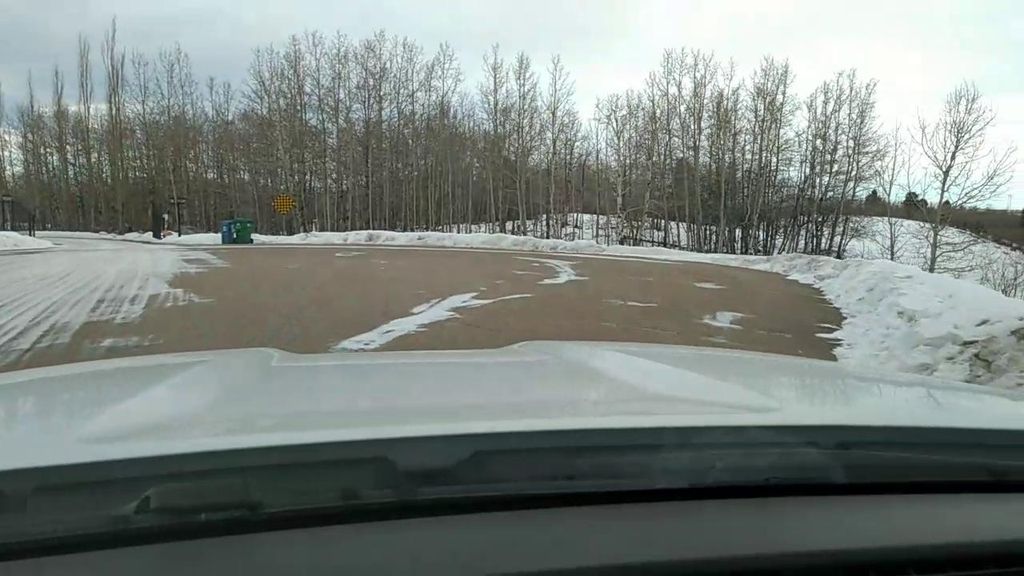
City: calgary